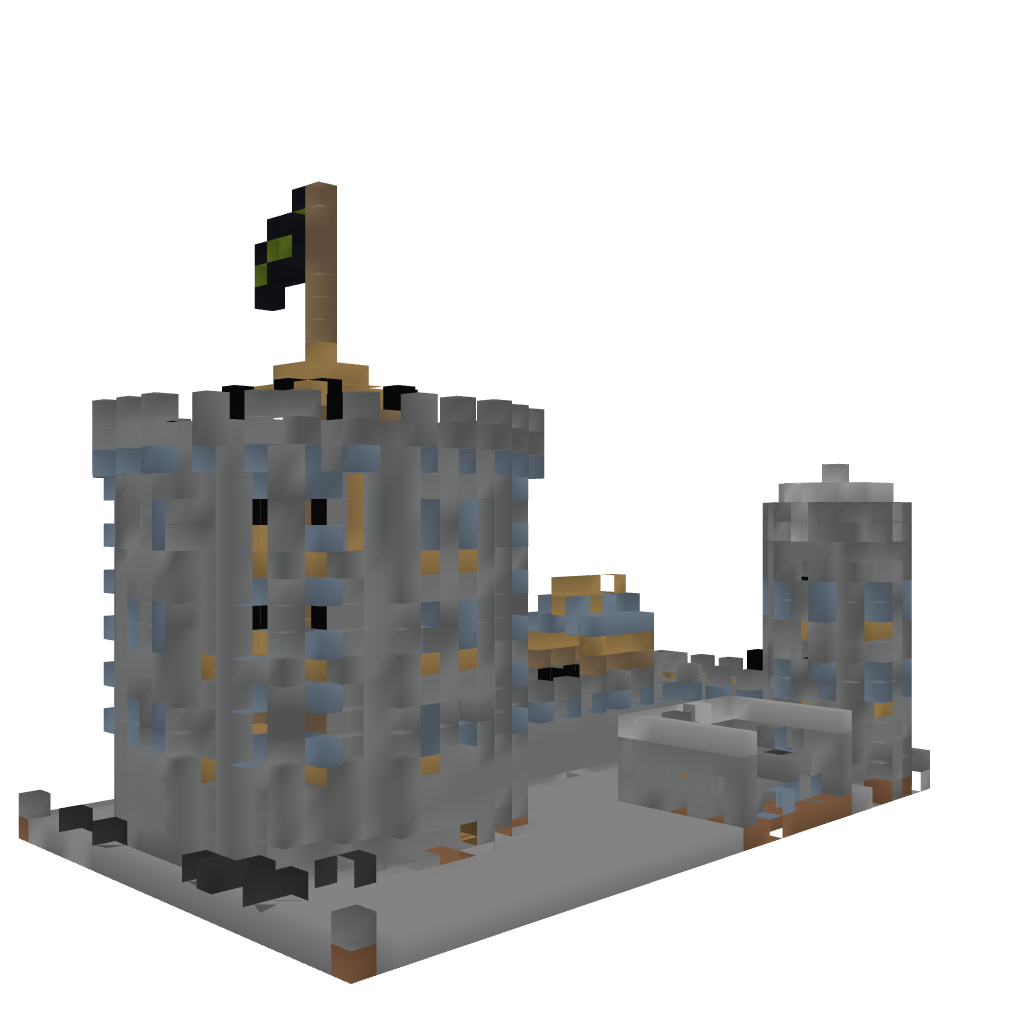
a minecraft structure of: Ramshorn Fortress